Interaction volume radius: 5 \u00c5
Interaction volume height: 25 \u00c5
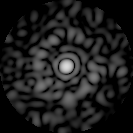
Disorder parameter: 0.8141